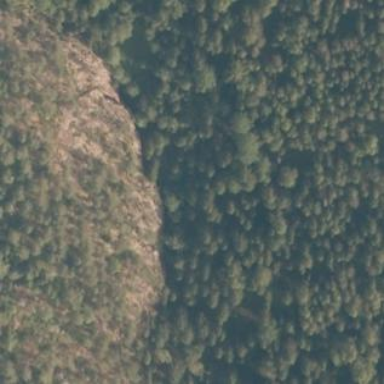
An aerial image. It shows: Landscape dominated by bare rock.